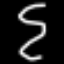
Label: squiggle